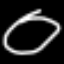
Label: mushroom